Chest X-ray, PA view. Patient: 50 years old, sex M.
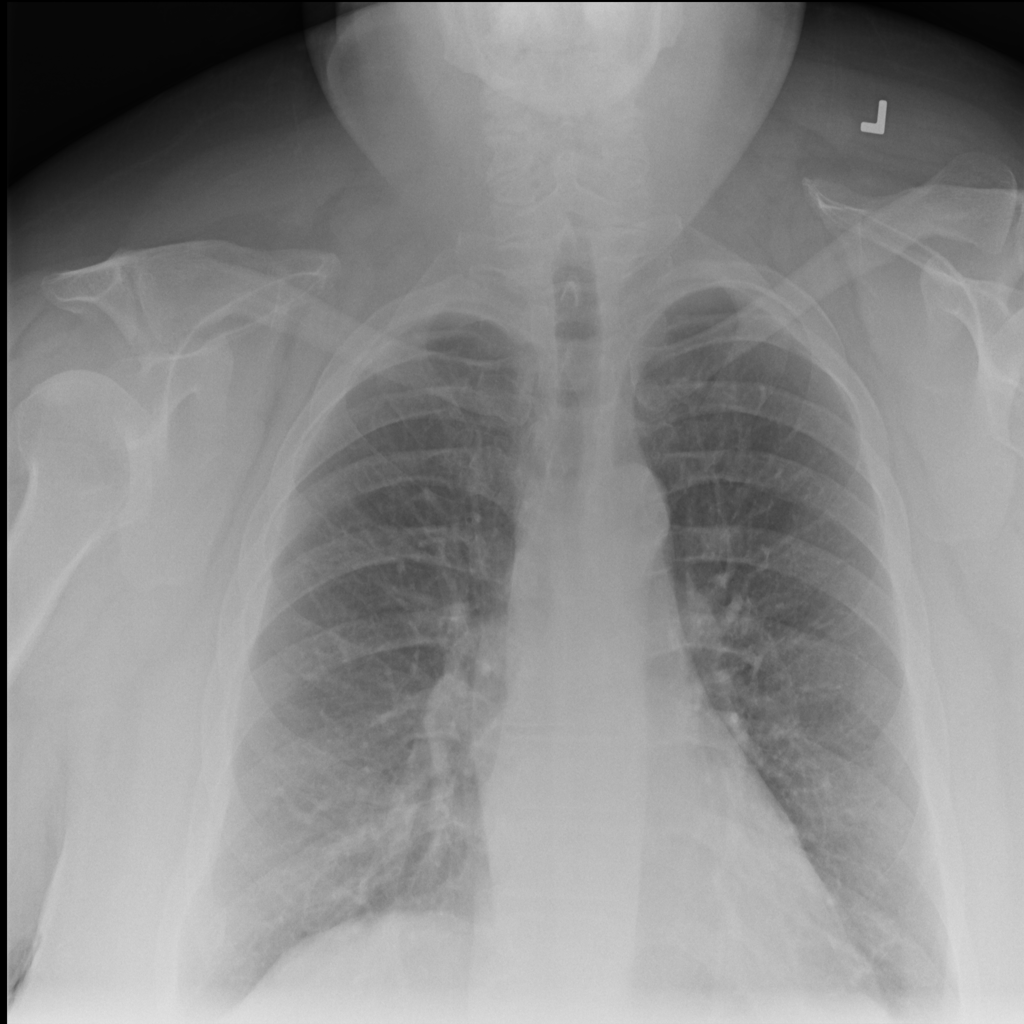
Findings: Infiltration